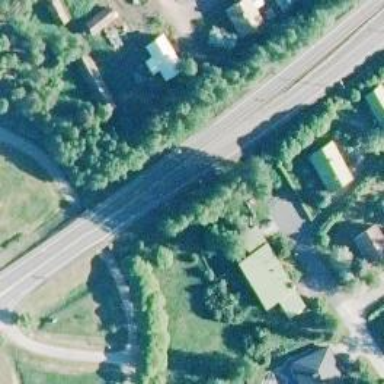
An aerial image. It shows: Asphalt road classified as trunk highway.